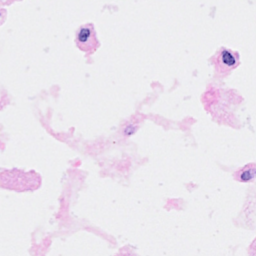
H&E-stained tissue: Breast